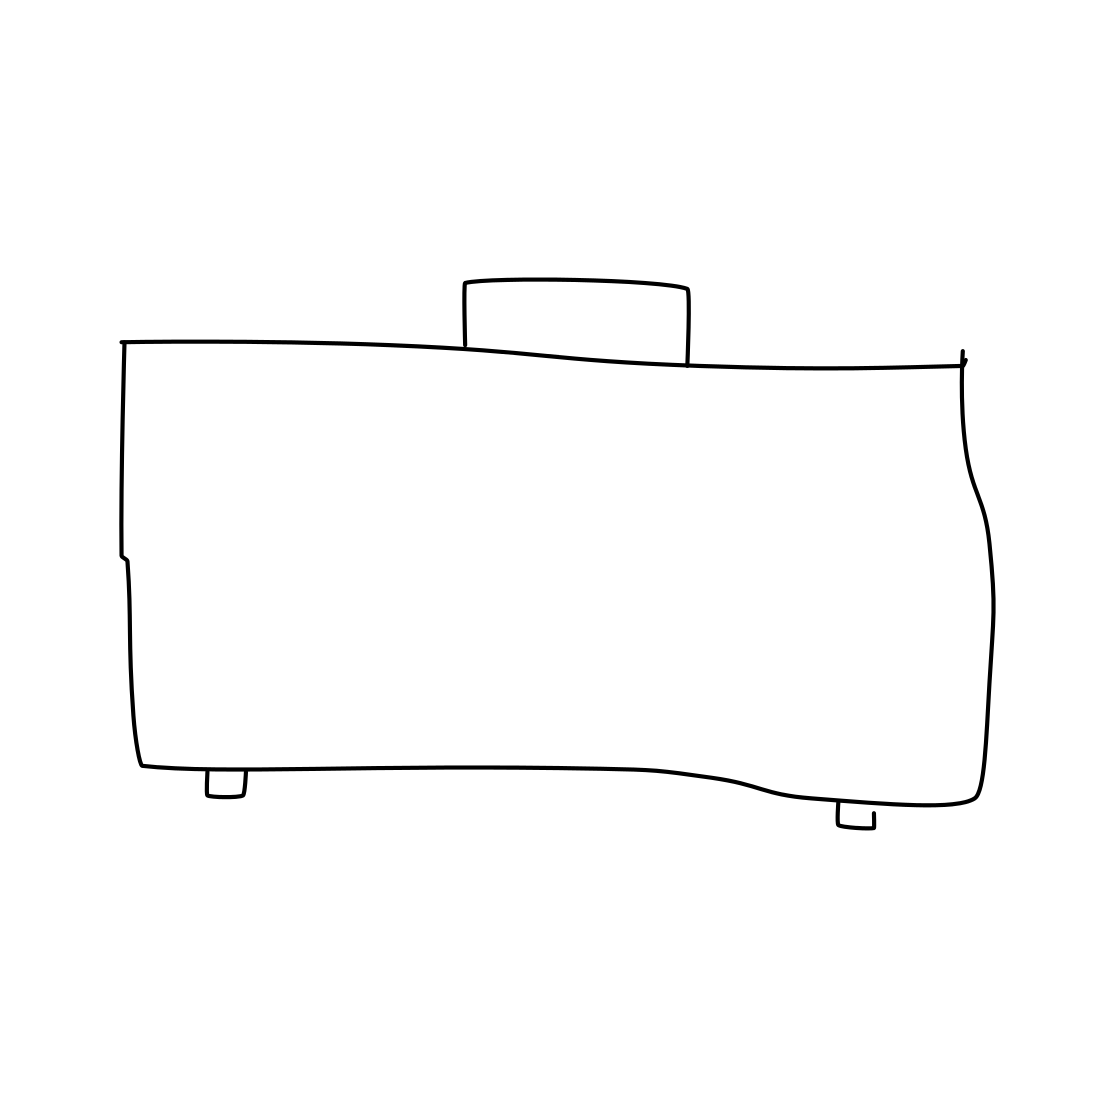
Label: suitcase